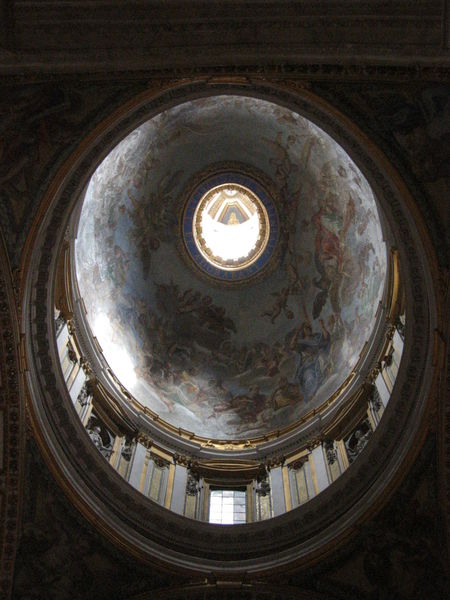
Titel: Petersdom in Rom (San Pietro)
Künstler: Donato Bramante
Standort: Rom, S. Pietro (EU - I - Latium)
Schlagwörter: blau, gemälde, himmel, schatten, wolken, fenster, glas, laterne, licht, säulen, tür, rot, muster, bild, kirche, sonne, gold, decke, innen, kreis, engel, kuppel, stuck, innenansicht, lichteinfall, foto, gewölbe, balustrade, verziert, sims, statuen, jesus, fresken, fresko, heilig, tamburin, okulus, eiförmig, von unten, fenster+kicht, gestaöltn